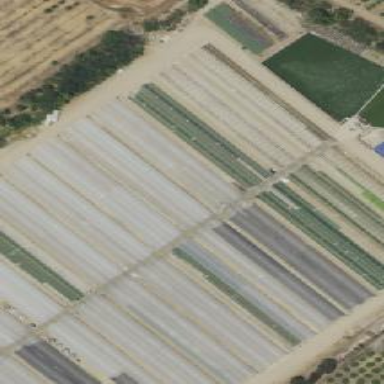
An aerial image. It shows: Greenhouse.